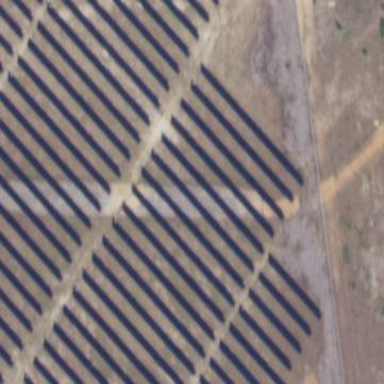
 consisting of solar photovoltaic panels."